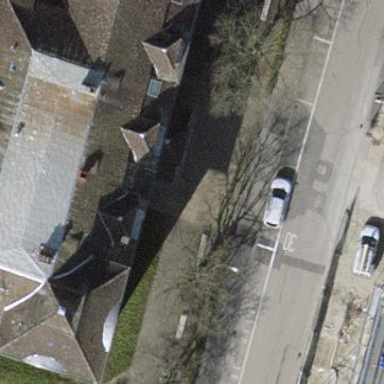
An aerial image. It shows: Street side parking area.